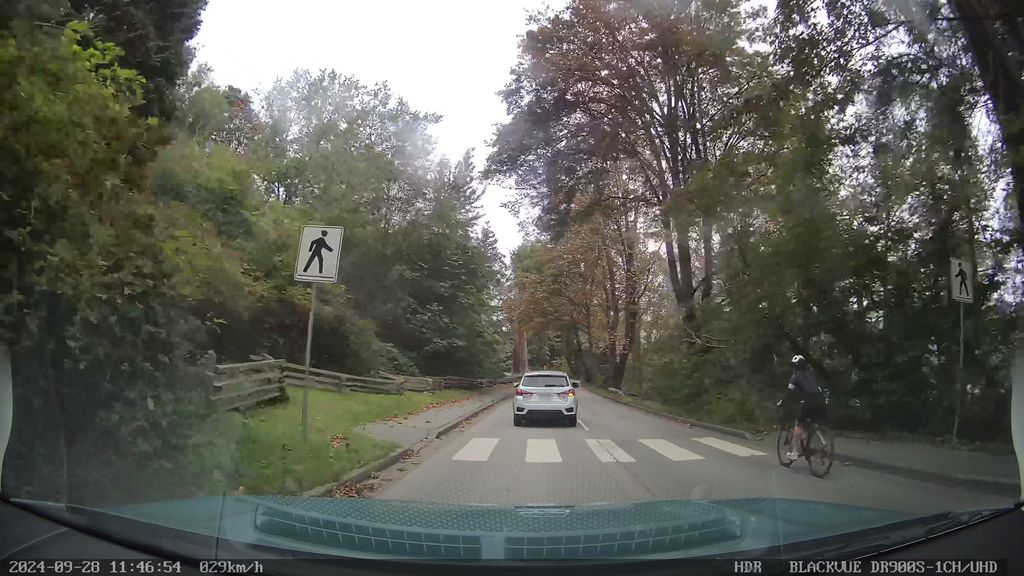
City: vancouver